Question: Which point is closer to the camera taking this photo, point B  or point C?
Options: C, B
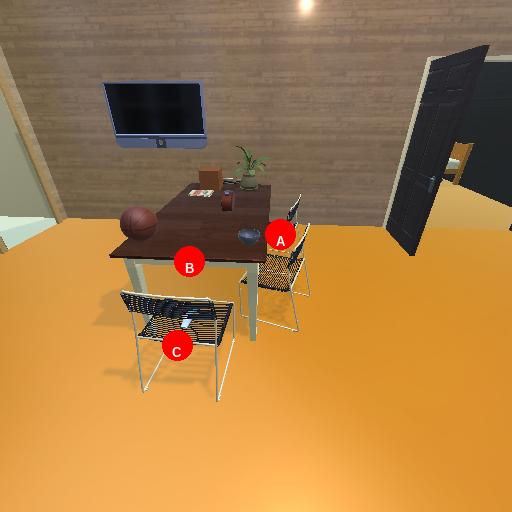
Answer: C